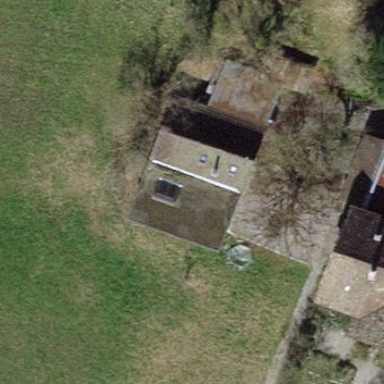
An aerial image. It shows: Shed building.